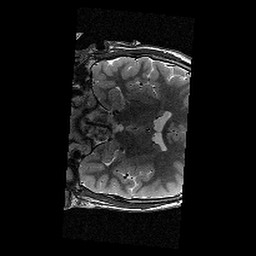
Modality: T2w
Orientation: coronal
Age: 12
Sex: male
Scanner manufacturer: siemens
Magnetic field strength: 3 T
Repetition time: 9.23 s
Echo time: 0.067 s